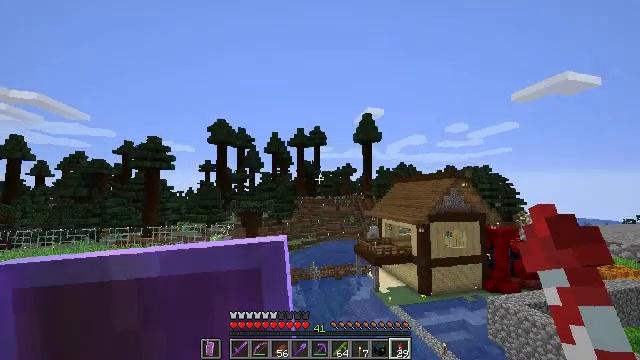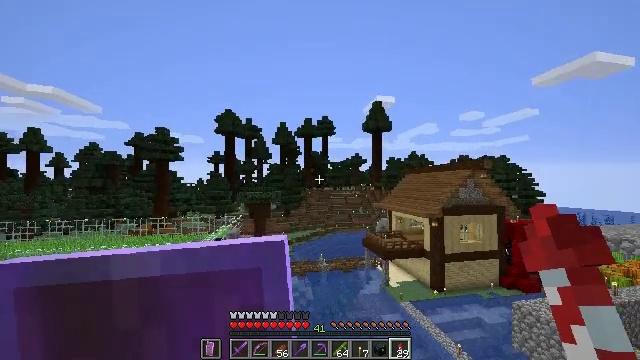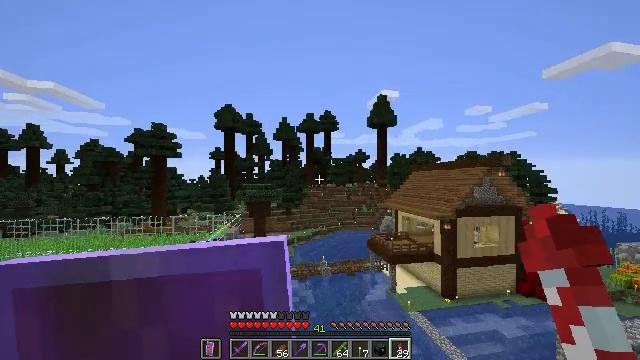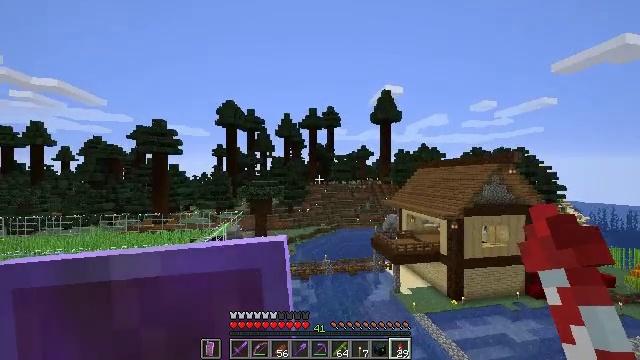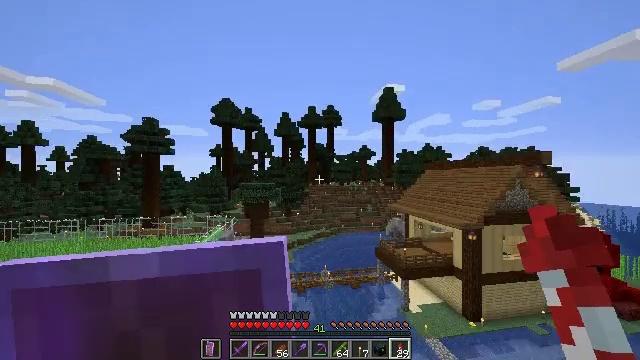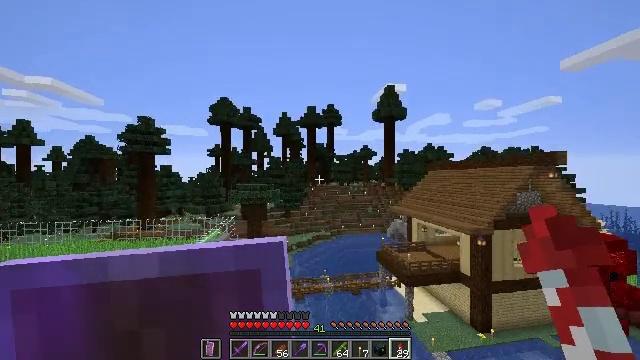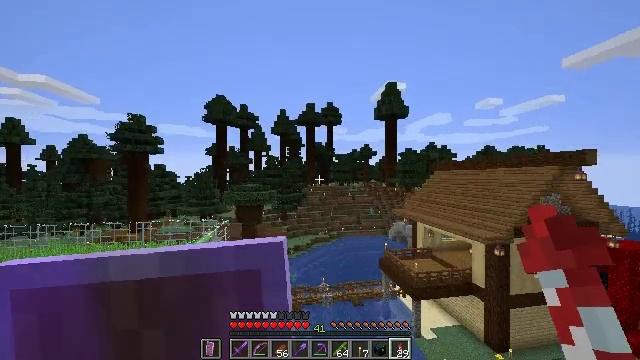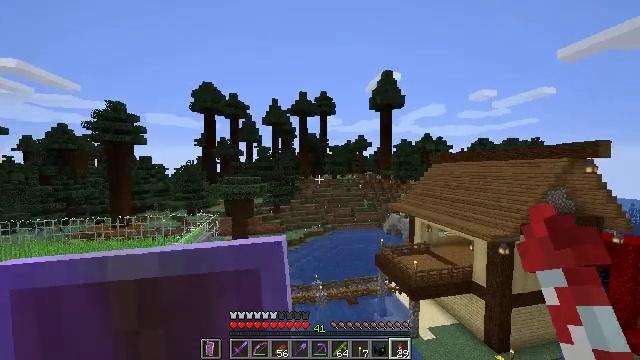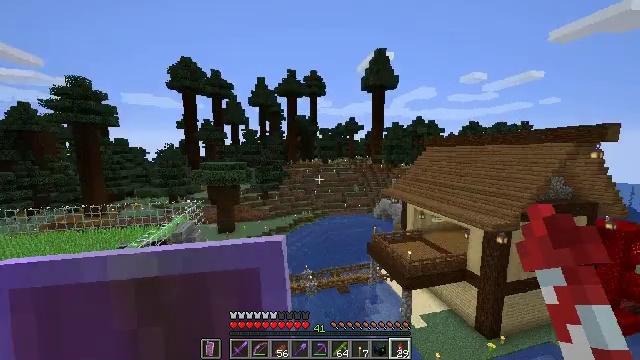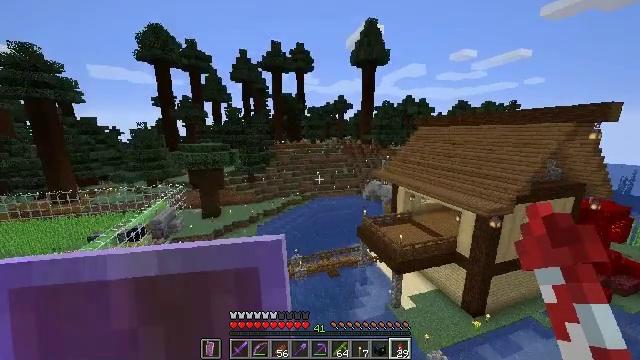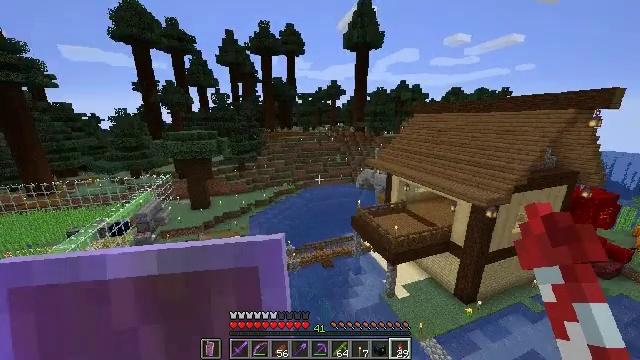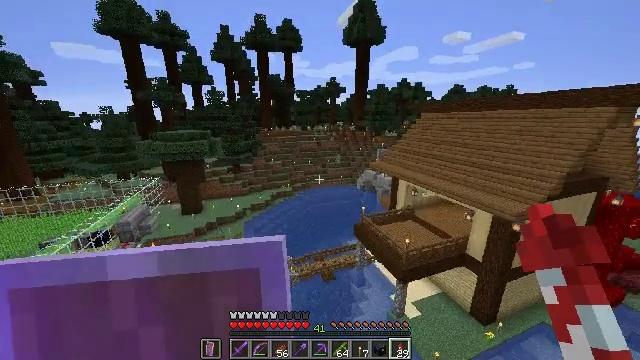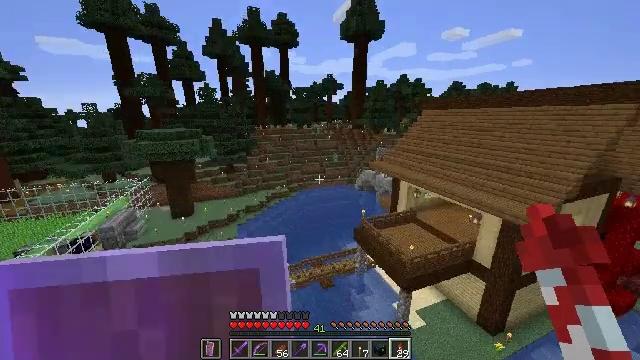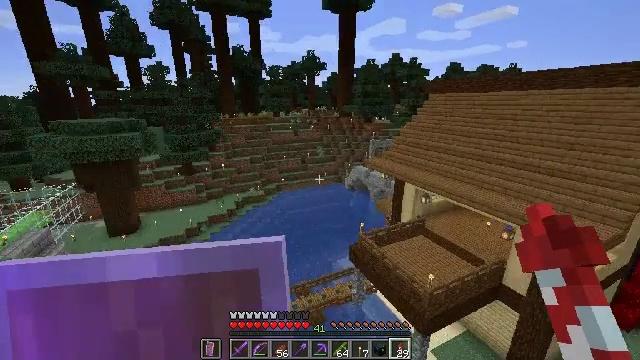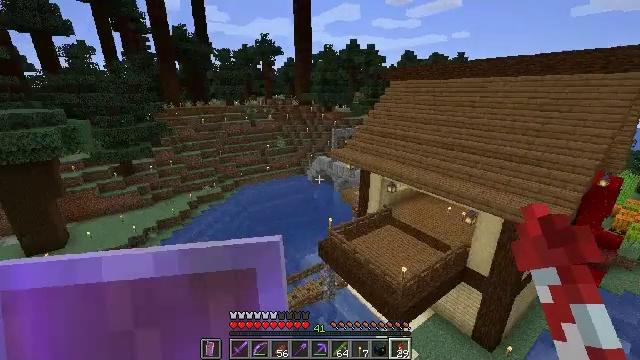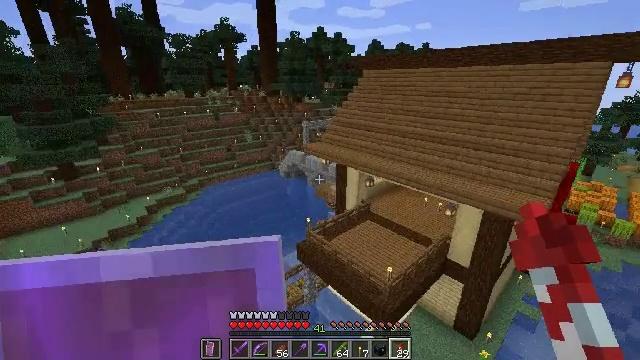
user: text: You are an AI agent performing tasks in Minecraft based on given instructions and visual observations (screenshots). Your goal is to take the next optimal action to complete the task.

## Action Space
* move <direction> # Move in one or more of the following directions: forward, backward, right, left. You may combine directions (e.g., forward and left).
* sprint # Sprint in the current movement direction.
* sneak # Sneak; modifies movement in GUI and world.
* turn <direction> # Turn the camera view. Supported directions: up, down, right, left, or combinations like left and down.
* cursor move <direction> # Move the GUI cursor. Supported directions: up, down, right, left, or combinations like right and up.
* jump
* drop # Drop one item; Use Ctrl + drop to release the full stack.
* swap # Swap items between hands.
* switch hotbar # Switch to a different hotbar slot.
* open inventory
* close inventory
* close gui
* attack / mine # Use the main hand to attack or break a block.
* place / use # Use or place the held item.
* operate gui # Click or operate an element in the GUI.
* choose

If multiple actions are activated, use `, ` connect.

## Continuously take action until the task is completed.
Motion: motion action
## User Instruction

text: Take bamboo and string to craft scaffolding.
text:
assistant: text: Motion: move forward, sprint, turn left and down
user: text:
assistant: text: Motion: move forward, sprint, turn down
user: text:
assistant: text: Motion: move forward, sprint
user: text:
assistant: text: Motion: move forward, sprint
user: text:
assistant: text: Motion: move forward, sprint
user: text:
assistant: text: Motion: move forward, sprint
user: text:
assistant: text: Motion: move forward, sprint, turn right and down
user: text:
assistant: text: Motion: move forward, turn right and down
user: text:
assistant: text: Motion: move forward, turn right and down
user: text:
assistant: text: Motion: move forward, turn right and down
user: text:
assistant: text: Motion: no_op
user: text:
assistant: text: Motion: no_op
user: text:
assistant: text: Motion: turn right and down
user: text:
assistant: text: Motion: turn right and down
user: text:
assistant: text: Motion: turn right and down
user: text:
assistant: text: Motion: turn right
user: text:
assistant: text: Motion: turn right and down
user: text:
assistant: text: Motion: turn right and down
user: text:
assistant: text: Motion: turn right
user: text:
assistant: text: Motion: turn right
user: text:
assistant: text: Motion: turn right and down
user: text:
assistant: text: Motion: turn right and down
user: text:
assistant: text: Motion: turn right and down
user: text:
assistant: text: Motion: turn right and down
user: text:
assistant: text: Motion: turn right and down
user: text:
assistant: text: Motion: turn right
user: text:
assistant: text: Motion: turn right
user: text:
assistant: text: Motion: no_op
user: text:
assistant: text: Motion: turn left and up
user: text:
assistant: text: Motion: turn left and up